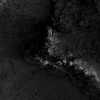
Atmospheric dust classification: not_dusty